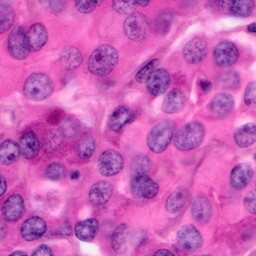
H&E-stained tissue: Pancreatic